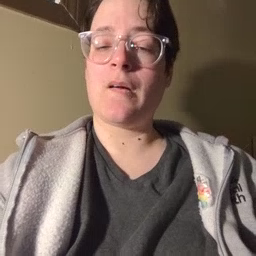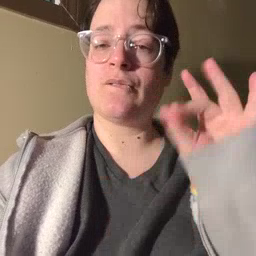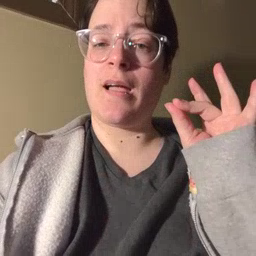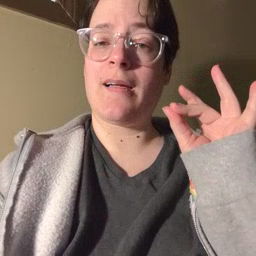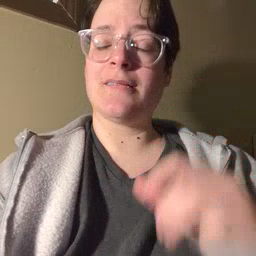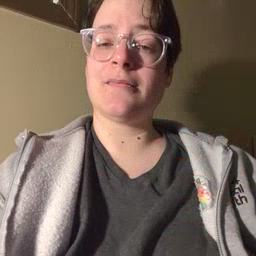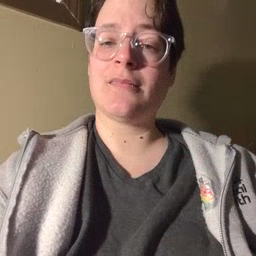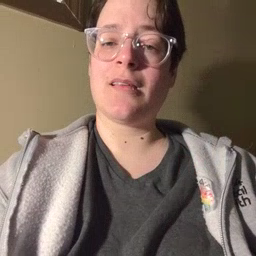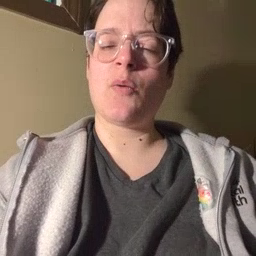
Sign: find